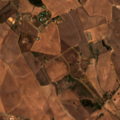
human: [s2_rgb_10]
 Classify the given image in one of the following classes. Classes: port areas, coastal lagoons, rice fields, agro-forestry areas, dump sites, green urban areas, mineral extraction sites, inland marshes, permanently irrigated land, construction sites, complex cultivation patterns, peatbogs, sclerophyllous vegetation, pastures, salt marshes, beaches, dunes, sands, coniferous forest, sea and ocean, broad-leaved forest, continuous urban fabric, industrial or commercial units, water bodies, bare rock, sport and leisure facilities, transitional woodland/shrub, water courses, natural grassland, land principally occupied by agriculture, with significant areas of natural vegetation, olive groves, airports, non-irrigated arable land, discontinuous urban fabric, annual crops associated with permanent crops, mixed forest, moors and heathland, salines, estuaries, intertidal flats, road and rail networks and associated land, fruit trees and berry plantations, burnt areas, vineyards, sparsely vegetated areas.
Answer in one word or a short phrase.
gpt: non-irrigated arable land, complex cultivation patterns